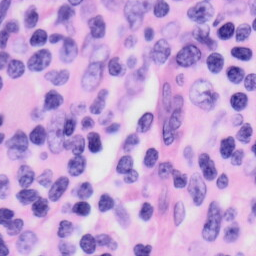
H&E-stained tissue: Skin